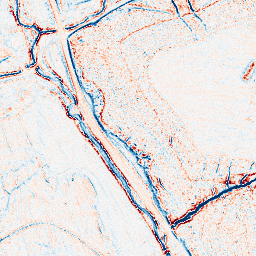
Category: edge_preserving
Decomposition family: anisotropic_diffusion
Decomposition parameters: iterations: 10
kappa: 10
gamma: 0.1
Upsampling method: bicubic
Upsampling parameters: scale: 8
Upsampling scale: 8